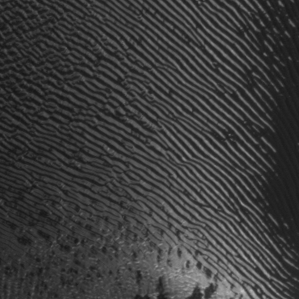
Label: frost